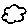
Label: cloud